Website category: sports
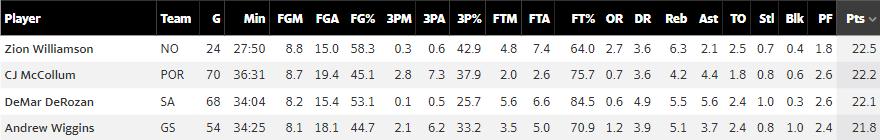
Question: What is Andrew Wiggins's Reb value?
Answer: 5.1

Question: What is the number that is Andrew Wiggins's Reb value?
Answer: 5.1

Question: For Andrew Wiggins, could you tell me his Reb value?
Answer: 5.1

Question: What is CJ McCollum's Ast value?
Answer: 4.4

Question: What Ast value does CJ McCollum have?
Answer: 4.4

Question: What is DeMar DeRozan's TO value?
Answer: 2.4

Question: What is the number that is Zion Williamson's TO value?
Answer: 2.5

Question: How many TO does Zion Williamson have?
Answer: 2.5

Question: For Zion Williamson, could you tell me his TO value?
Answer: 2.5

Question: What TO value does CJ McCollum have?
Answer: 1.8

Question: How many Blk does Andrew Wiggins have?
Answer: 1.0

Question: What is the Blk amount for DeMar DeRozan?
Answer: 0.3

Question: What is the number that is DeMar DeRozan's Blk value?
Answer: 0.3

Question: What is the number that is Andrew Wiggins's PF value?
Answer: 2.4

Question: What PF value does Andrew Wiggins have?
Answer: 2.4

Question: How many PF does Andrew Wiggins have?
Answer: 2.4

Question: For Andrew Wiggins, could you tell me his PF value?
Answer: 2.4

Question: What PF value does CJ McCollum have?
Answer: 2.6

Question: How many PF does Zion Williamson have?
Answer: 1.8

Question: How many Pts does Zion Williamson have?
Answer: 22.5

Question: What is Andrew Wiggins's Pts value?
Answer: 21.8

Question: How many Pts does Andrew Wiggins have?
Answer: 21.8

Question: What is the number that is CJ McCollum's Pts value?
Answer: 22.2

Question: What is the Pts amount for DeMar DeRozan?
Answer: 22.1

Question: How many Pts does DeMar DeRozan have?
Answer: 22.1